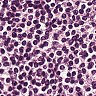
Metastatic tissue present: no